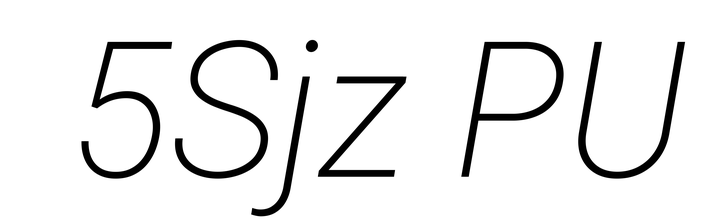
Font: Roboto-Italic_ExtraLight_Italic